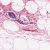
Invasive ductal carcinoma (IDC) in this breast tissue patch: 0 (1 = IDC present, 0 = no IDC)